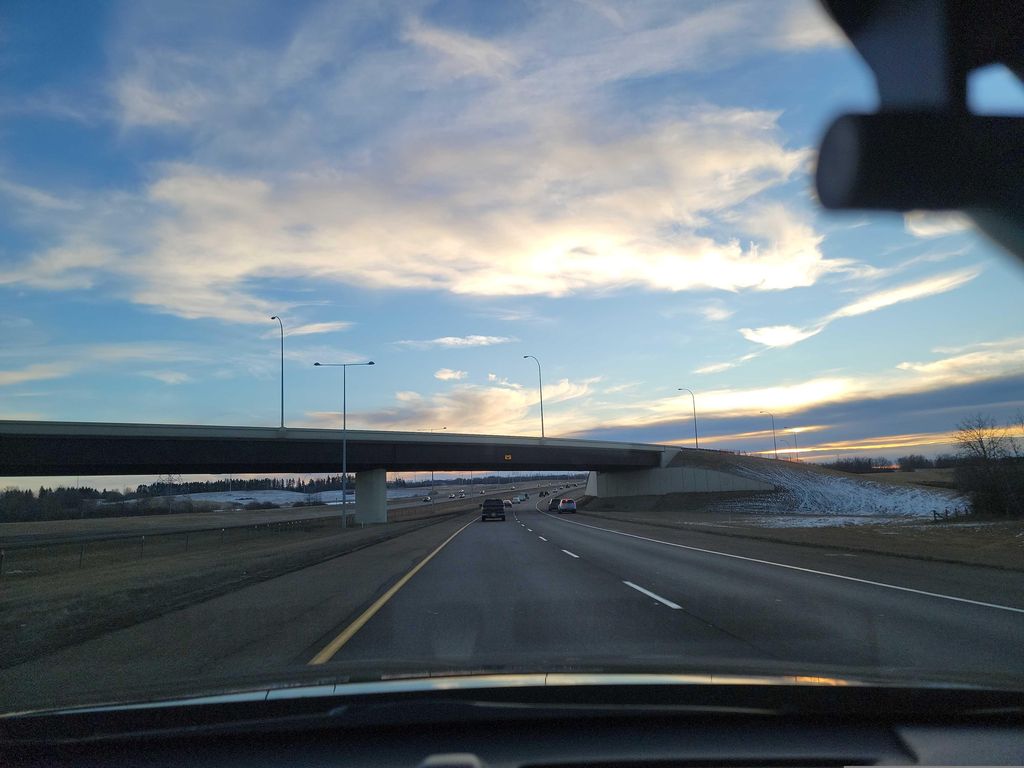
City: edmonton